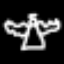
Label: angel